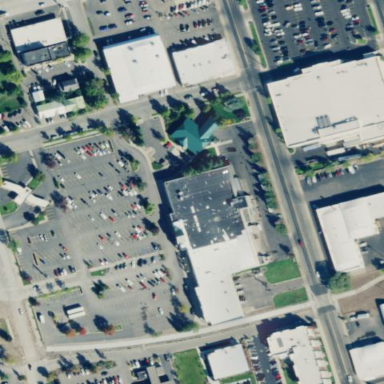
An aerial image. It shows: Supermarket building.